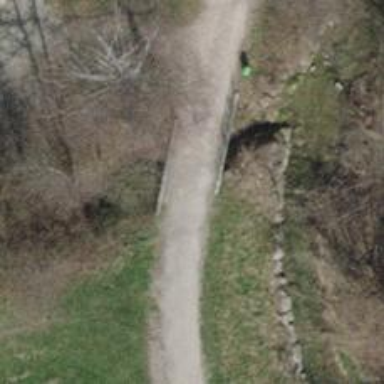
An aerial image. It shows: Compacted grade2 track that serves as aqueduct bridge.